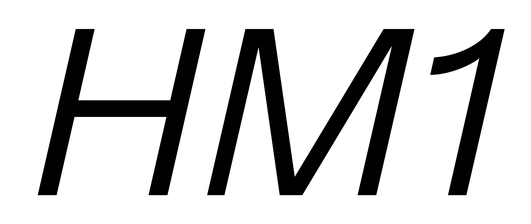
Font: InstrumentSans-Italic_Italic